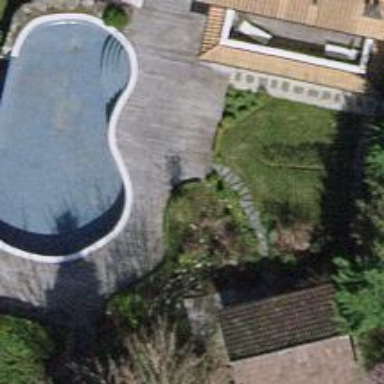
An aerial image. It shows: Swimming pool located in leisure land.